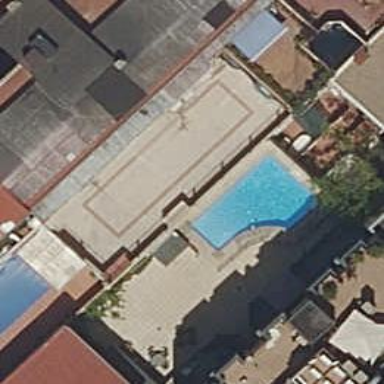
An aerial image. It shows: Swimming pool located in leisure land.